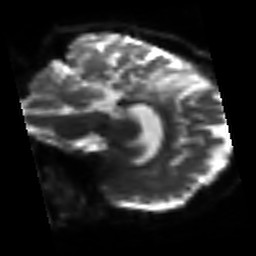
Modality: sbref
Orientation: sagittal
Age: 62
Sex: female
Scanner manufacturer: siemens
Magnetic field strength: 3 T
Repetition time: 3.2 s
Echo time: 0.081 s